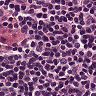
Metastatic tissue present: no